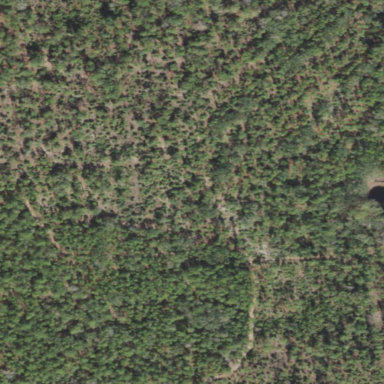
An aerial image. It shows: Forest area dominated by needle-leaved trees.